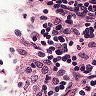
Metastatic tissue present: no